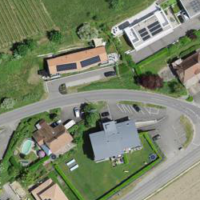
EUNIS habitat code: 55
Species observed at this site:
Phoenicurus ochruros
Motacilla alba
Passer domesticus